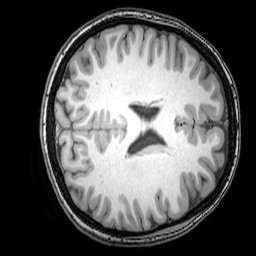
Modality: T1w
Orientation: axial
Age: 20
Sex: female
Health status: healthy
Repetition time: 0.081 s
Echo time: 0.037 s